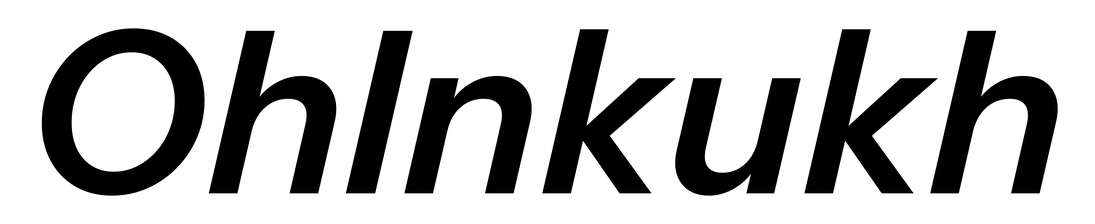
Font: InstrumentSans-Italic_SemiBold_Italic